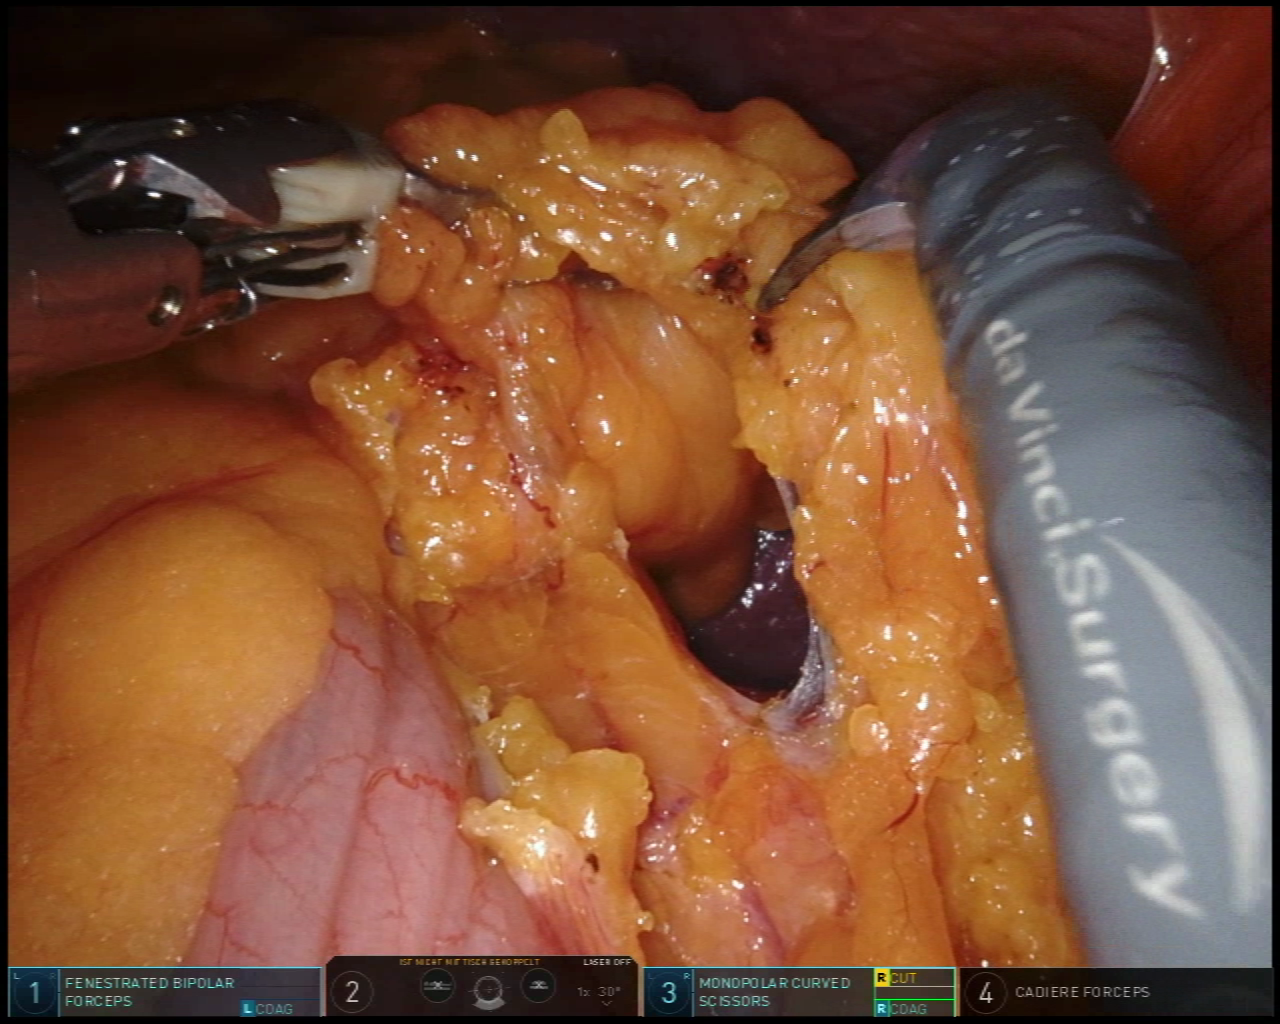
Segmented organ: colon
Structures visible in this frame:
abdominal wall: yes
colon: yes
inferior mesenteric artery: no
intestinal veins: no
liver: no
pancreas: no
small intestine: no
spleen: yes
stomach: no
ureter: no
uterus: no
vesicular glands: no